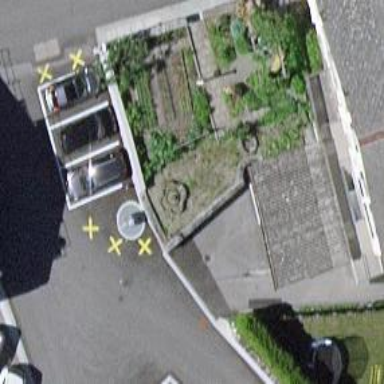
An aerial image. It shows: Waste disposal area for trash.